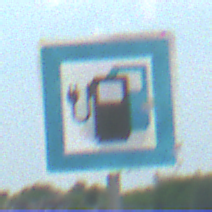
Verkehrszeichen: LadestationFuerElektrofahrzeuge
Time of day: MorningAfternoon
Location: Outdoor (Nature)
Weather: PartlyCloudy
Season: NotSpecified
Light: Natural